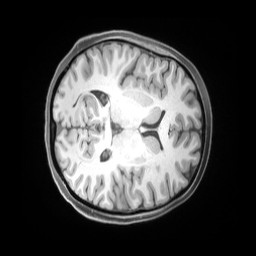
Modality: T1w
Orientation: axial
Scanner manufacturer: siemens
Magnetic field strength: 3 T
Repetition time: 2.53 s
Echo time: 0.00169 s